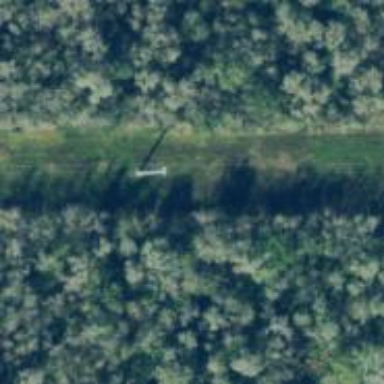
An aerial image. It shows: Power pole.